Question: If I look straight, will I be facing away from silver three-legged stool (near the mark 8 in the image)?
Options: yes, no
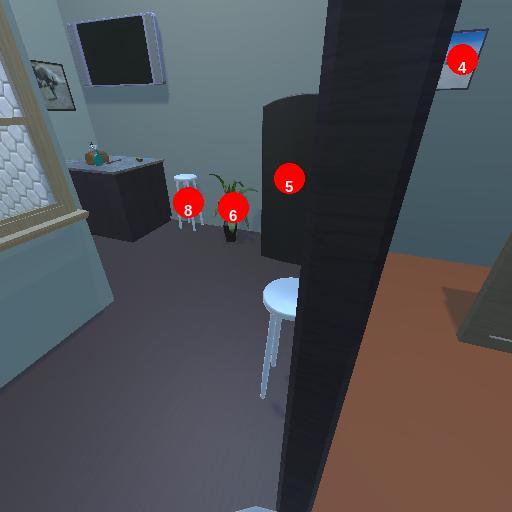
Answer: yes